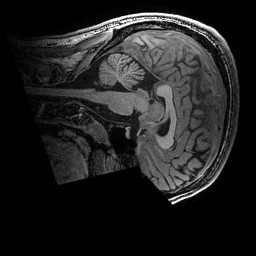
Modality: T1w
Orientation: sagittal
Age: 23
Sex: male
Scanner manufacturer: ge
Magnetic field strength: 3 T
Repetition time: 0.007 s
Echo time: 0.00342 s